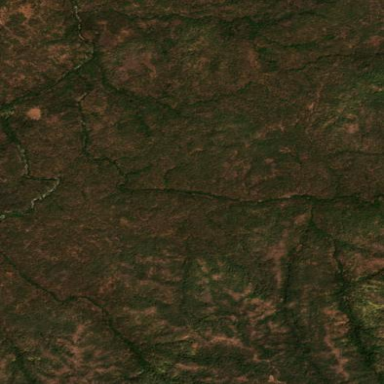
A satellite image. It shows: Forest area.